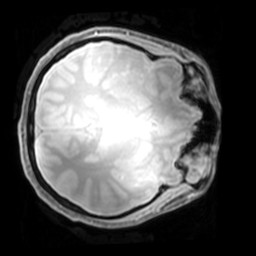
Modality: PDw
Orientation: axial
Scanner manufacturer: philips
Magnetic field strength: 7 T
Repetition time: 0.008 s
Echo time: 0.001974 s